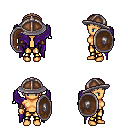
a pixel art fantasy rpg character, female body template, human, tanned skin, purple wings, gold greaves, white blonde plain hairstyle, chain helm, cloth bracers, shield, four views (front, back, left, right), 2x2 character sprite sheet, small pixel art, hard edges, no anti-aliasing